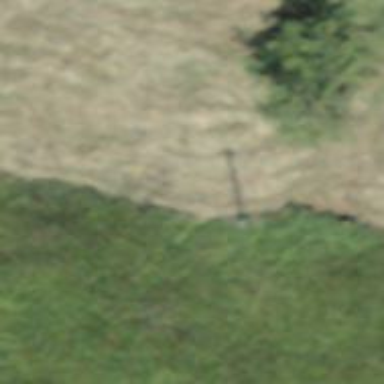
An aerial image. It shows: Power pole.